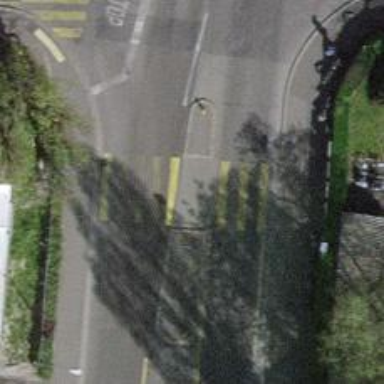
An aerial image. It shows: Uncontrolled road crossing with pedestrian island.